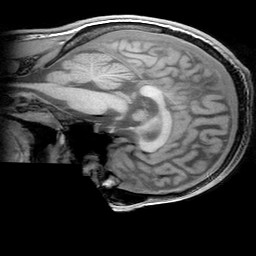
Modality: T1w
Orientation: sagittal
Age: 23
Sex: male
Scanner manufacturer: ge
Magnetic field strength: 3 T
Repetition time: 0.0073 s
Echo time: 0.003 s